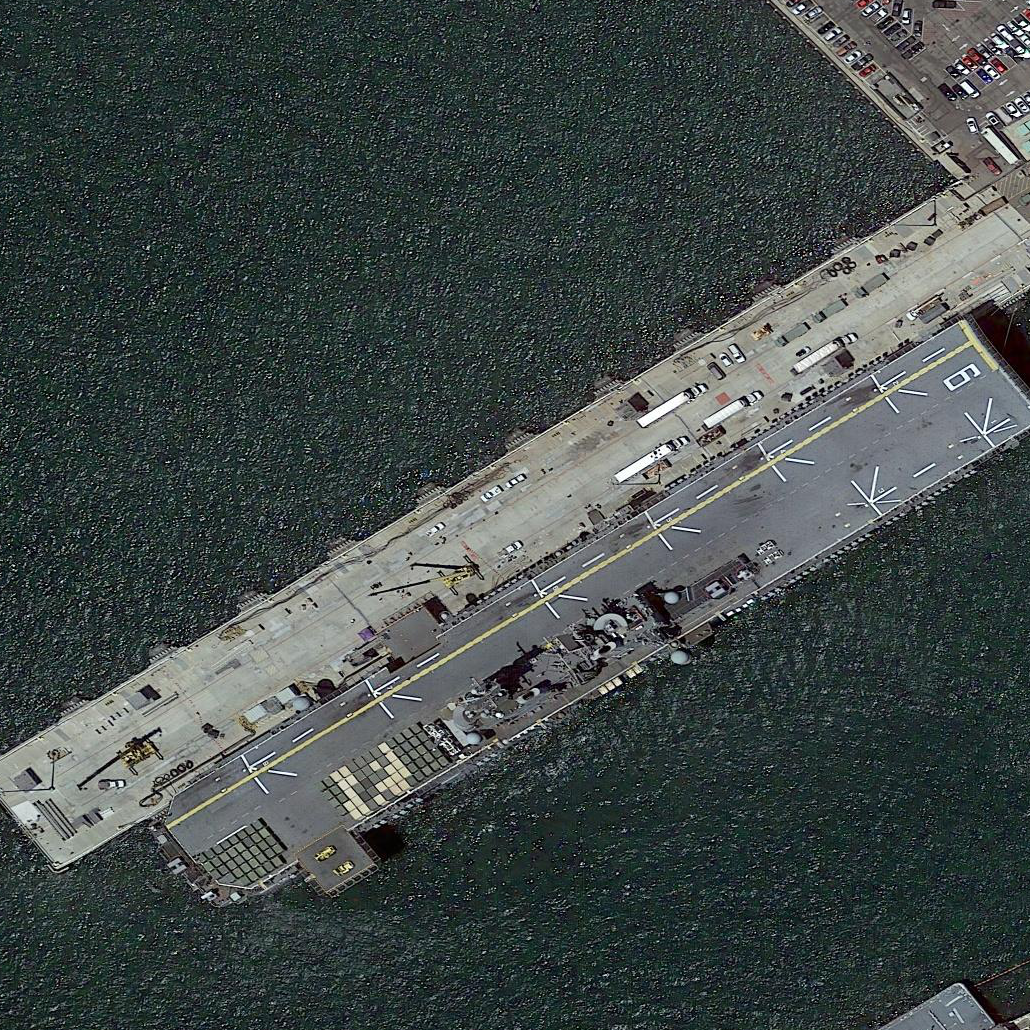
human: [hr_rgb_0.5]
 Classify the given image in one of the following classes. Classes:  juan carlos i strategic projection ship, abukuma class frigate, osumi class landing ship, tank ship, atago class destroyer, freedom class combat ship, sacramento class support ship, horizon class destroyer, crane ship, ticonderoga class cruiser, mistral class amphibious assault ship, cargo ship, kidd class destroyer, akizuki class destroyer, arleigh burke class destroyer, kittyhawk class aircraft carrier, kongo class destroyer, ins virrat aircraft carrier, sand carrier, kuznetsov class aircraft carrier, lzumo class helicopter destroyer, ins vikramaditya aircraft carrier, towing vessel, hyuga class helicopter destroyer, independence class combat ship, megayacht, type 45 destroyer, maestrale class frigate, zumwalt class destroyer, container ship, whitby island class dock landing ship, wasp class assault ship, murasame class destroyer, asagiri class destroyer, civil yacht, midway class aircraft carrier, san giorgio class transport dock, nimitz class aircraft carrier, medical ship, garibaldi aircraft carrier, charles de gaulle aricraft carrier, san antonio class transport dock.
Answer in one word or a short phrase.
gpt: Wasp class assault ship